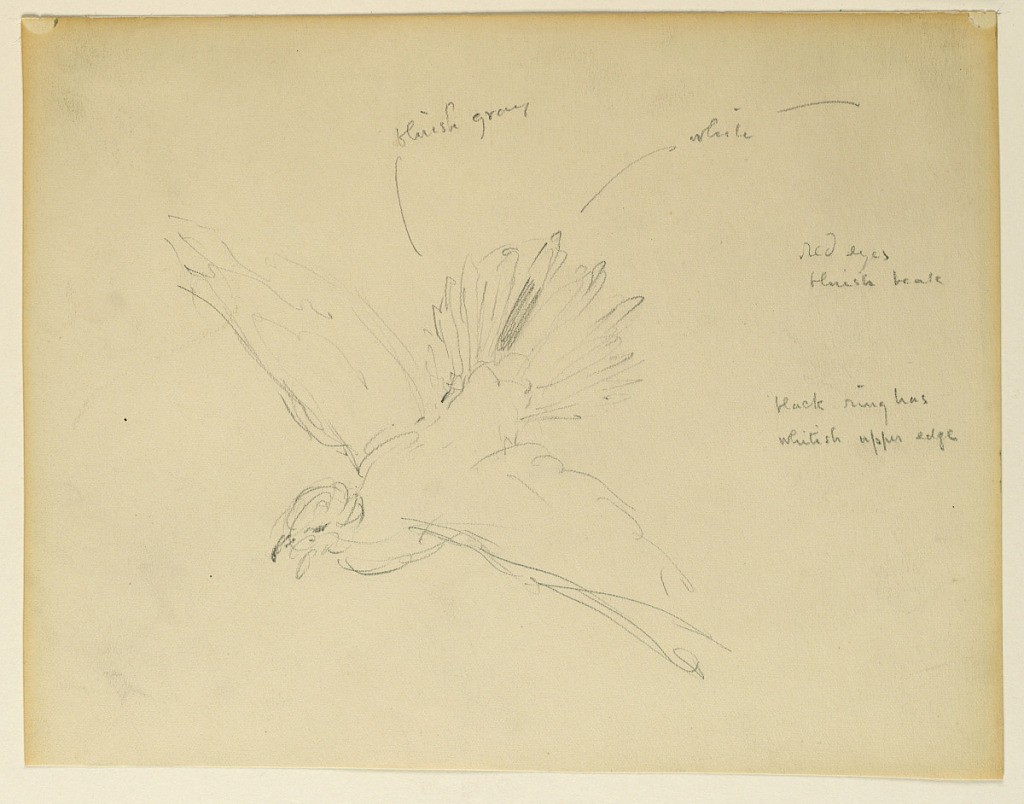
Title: Study for "The Beneficence of the Law," Essex County Courthouse, Newark, NJ
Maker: Kenyon Cox, American, 1856–1919
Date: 1906
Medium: Graphite on paper
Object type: Drawing
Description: Sketch of a bird in flight.